Field crop: maize
Growth stage: 2
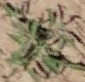
Species: atriplex